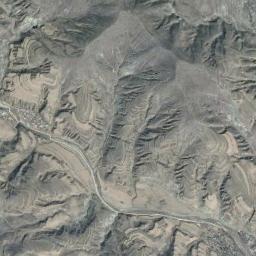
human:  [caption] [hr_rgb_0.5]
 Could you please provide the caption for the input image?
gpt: There are many roads in the mountains .

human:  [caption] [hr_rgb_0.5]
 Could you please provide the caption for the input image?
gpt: The mountain is full of black soil .

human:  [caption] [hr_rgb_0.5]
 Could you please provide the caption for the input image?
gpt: Thirty percent of the area on this mountain is covered by vegetation .

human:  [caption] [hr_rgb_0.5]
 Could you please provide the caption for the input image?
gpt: The folded mountain consists of a number of ridges and valleys and a road goes through the mountain .

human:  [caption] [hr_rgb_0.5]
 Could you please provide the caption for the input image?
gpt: There are some rifts and a river on the gray mountain .